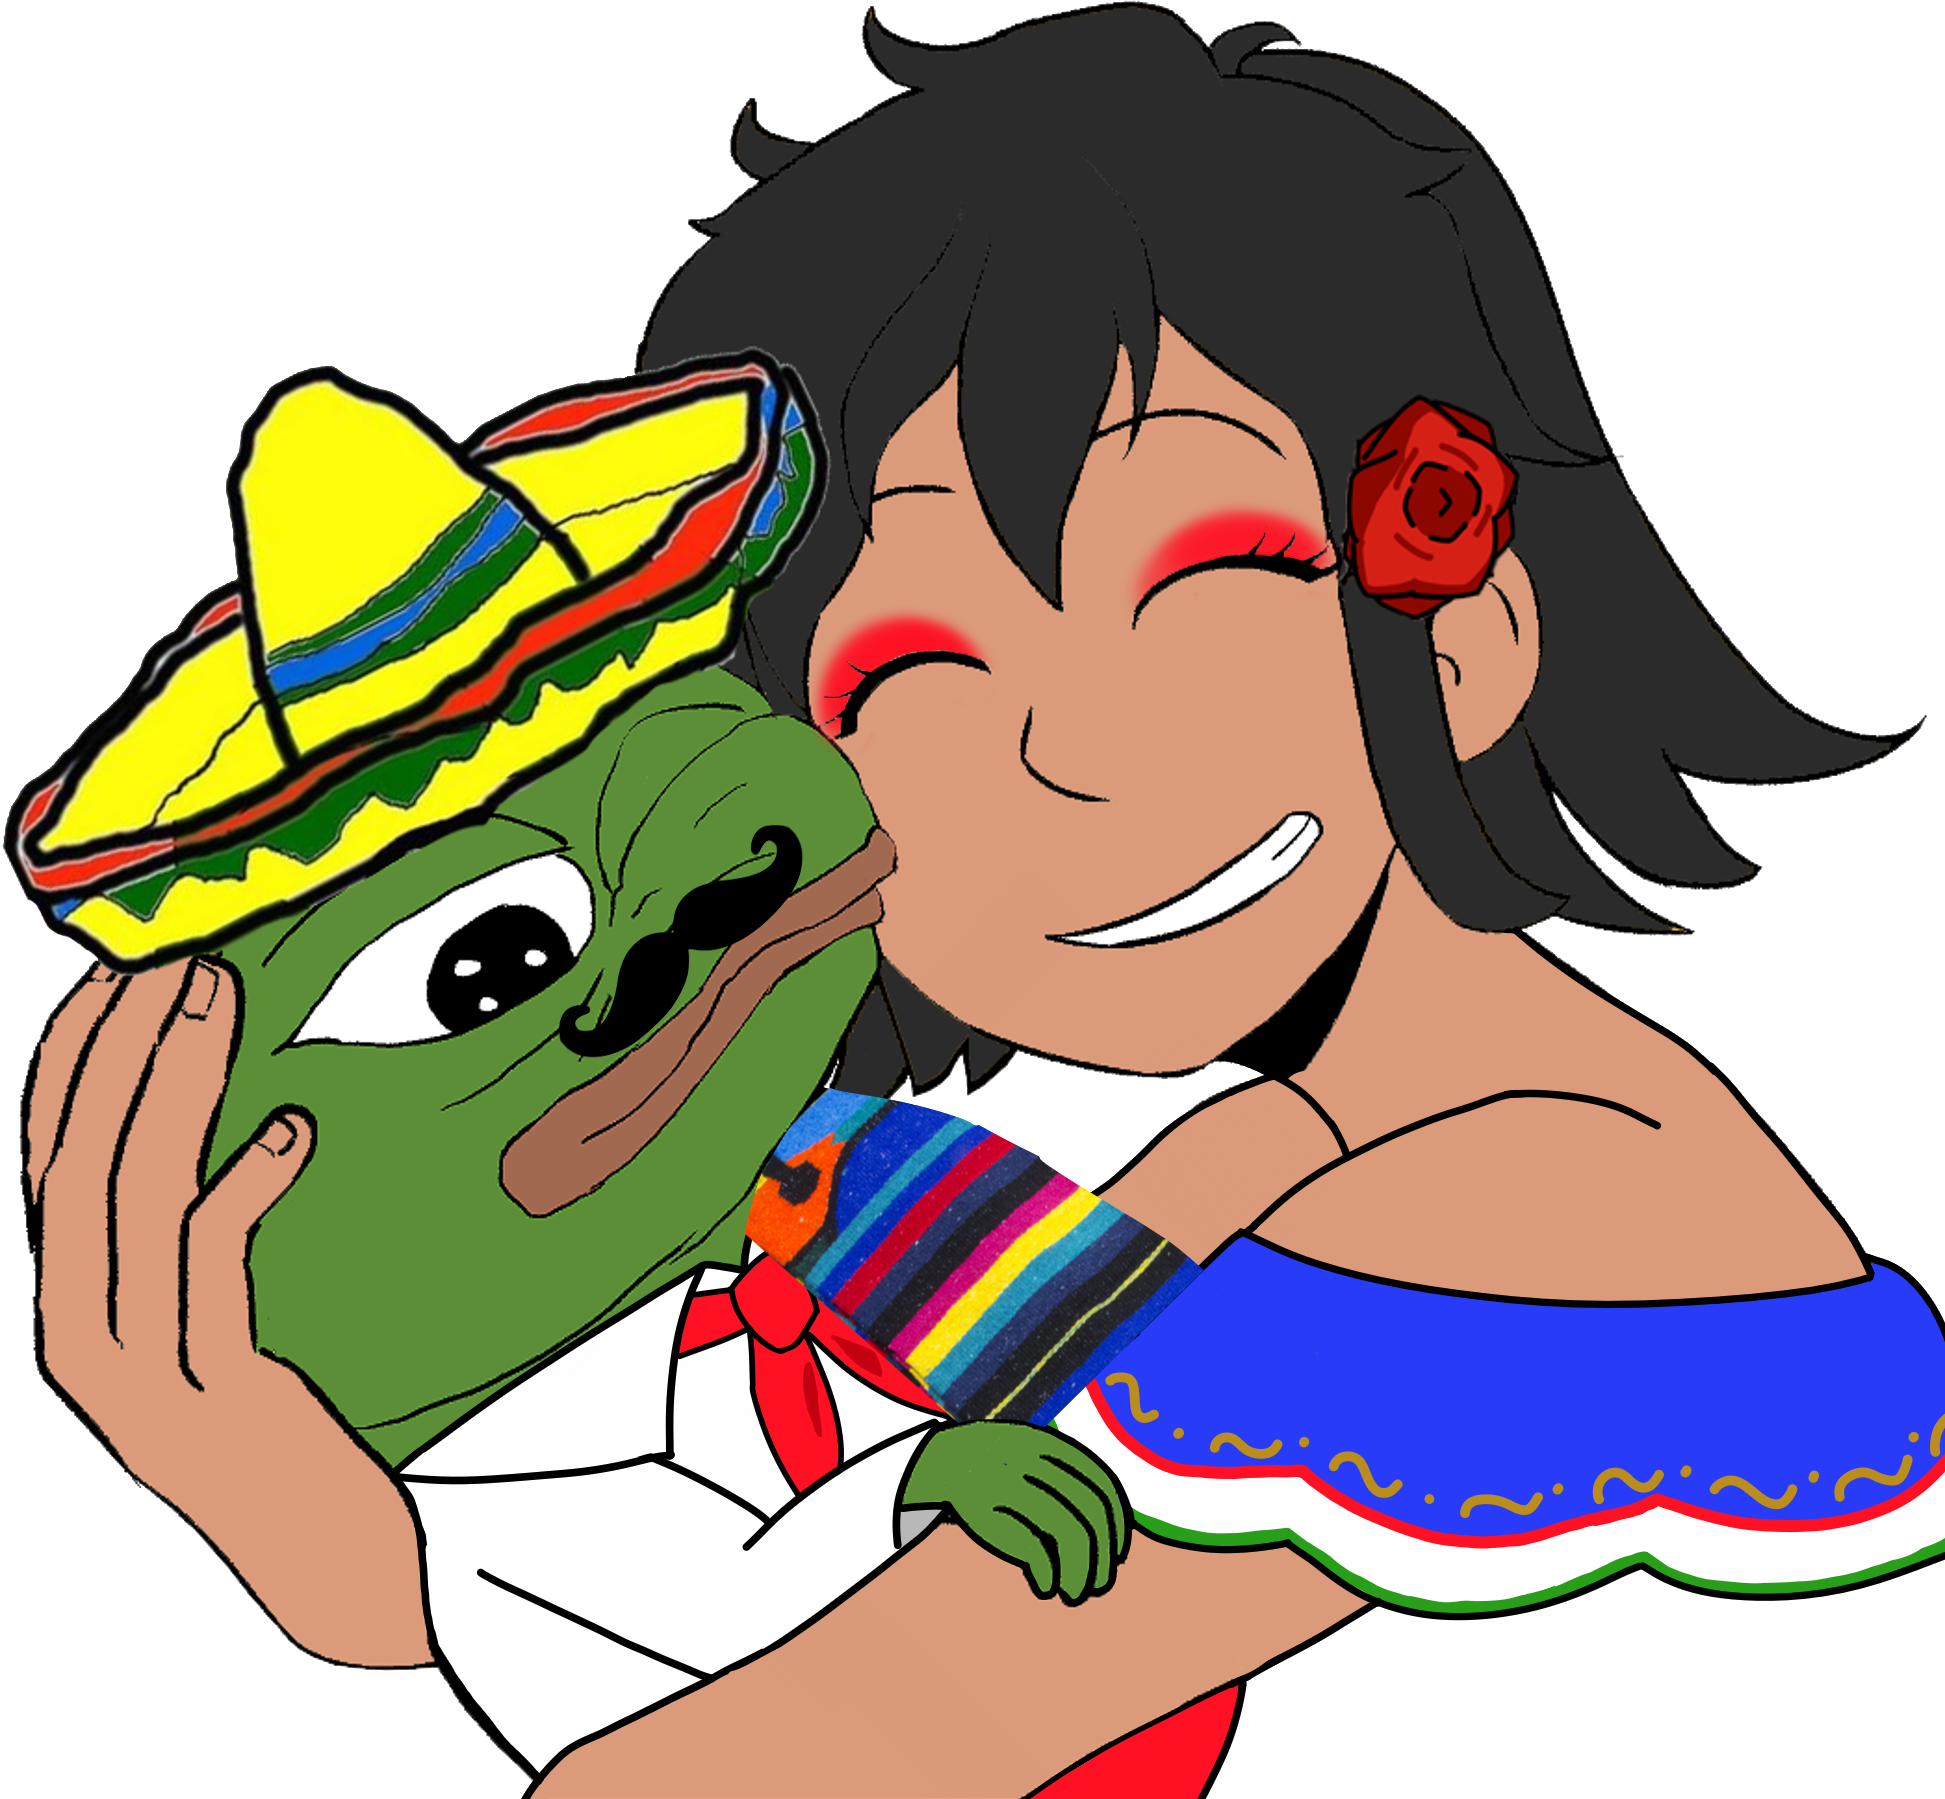
Label: 5_Ashbie_and_Enbie_Girl